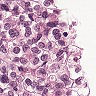
Metastatic tissue present: yes